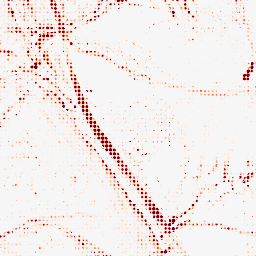
Category: morphological
Decomposition family: morphological_ellipse
Decomposition parameters: operation: opening
width: 10
height: 10
Upsampling method: sinc_hamming
Upsampling parameters: scale: 8
kernel_size: 4
Upsampling scale: 8